Question: Hello I want to make a flash map of Europe where when you mouse over or out of each country something will happen, like changing the color of the country.
See this image

If I roll over Norway and then Sweden, Sweden will not be set to blue because Norway's bounding box is on top of Sweden, so I have to go a bit lower to roll over Sweden where it does not instersect with Norway.
Is there a better way to achieve the same functionality? Like using Bitmap pixels.
I have a sprite sheet of all cointries in png format. I embed this sprite sheet and than create Sprite AS3 class that uses copyPixels() to copy from the sprite sheet to innet variable BitmapData.
Here is my class
'''
public class Country extends Sprite
{
private var newBitmap:Bitmap;
private var tintColor:Color = new Color();
public function Country(bitmapData:BitmapData)
{
newBitmap = new Bitmap(bitmapData);
tintColor.setTint (0x0000ff, 0.6);
this.useHandCursor = true;
this.buttonMode = true;
addEventListener(Event.ADDED_TO_STAGE, init);
}
private function init(e:Event):void
{
addChild(newBitmap);
addEventListener(MouseEvent.MOUSE_OVER, onMouseOver);
addEventListener(MouseEvent.MOUSE_OUT, onMouseOut);
}
private function onMouseOver(e:MouseEvent = null):void
{
newBitmap.transform.colorTransform = tintColor;
}
private function onMouseOut(e:MouseEvent = null):void
{
newBitmap.transform.colorTransform = new ColorTransform();
}
}
'''
bitmapData is created at runtime using copyPixels() like this
'''
var countiresArray:Array = Resources.allCointriesJSON["frames"];
var newX:Number = countiresArray[i]["frame"]["x"];
var newY:Number = countiresArray[i]["frame"]["y"];
var newW:Number = countiresArray[i]["frame"]["w"];
var newH:Number = countiresArray[i]["frame"]["h"];
bitmapData .copyPixels(Resources.allCountries.bitmapData, new Rectangle(newX, newY, newW, newH), new Point(0, 0));
'''
where newX,NewY, newW and newH are taken from exported JSON file that is created when using TexturePacker
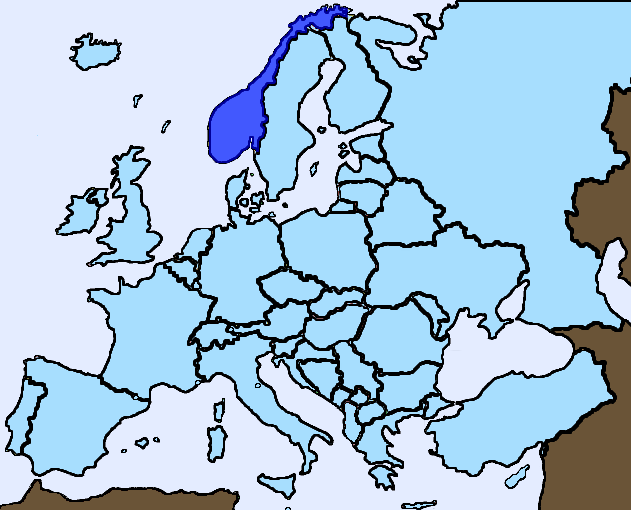
Answer: Without converting your country images to vectors, you will need to check the alpha values of pixels under the mouse to get accurate interactions. Luckily, someone's already written and open sourced a utility that should do the job: <URL>.
You'll just need to put your bitmaps inside an 'InteractivePNG' instance instead of a 'Sprite'.